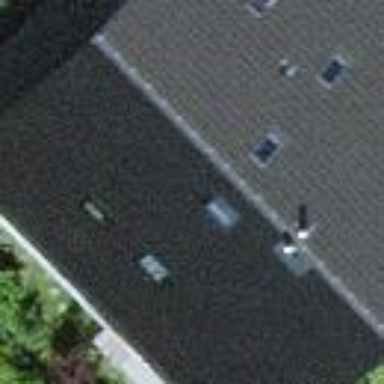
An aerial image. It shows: House with skillion roof shape.